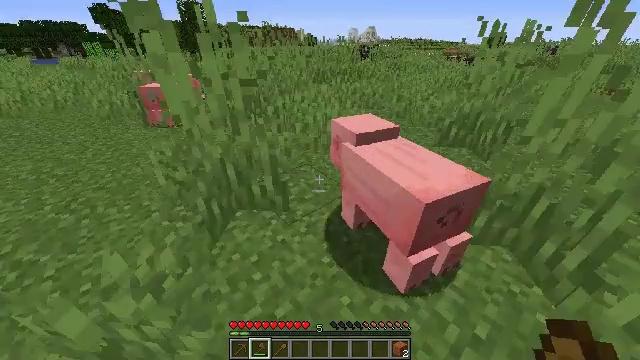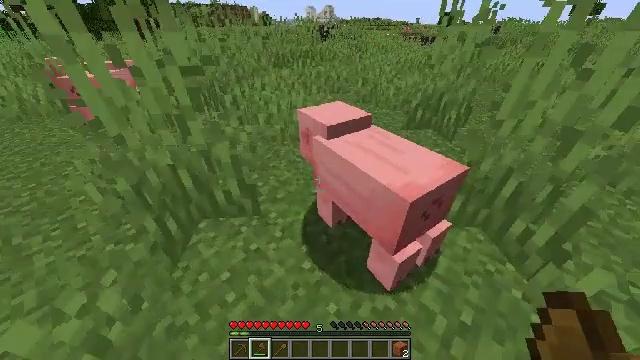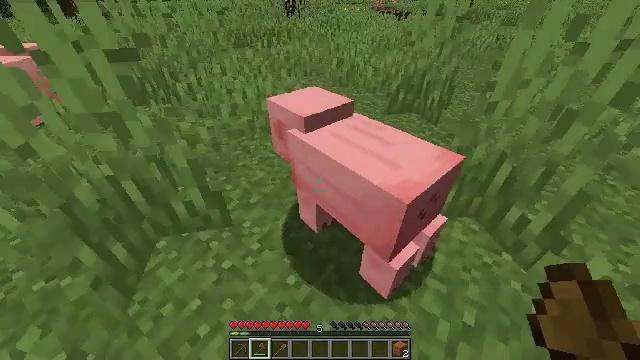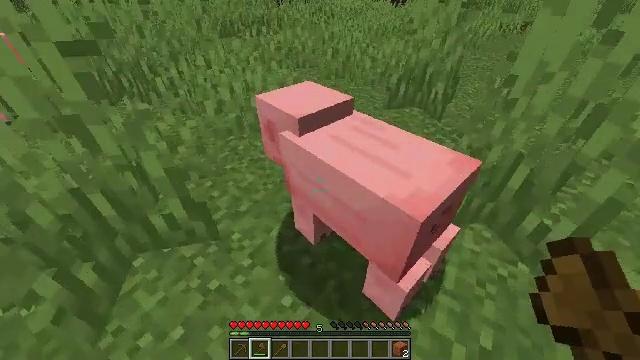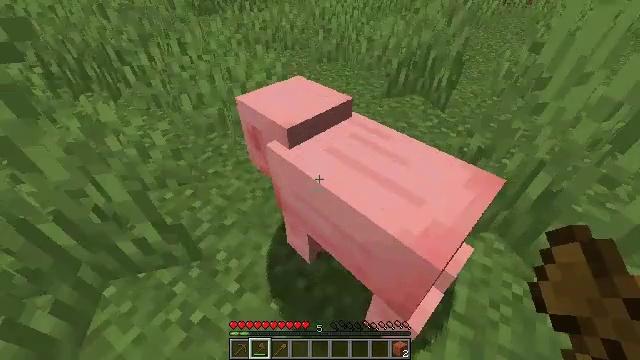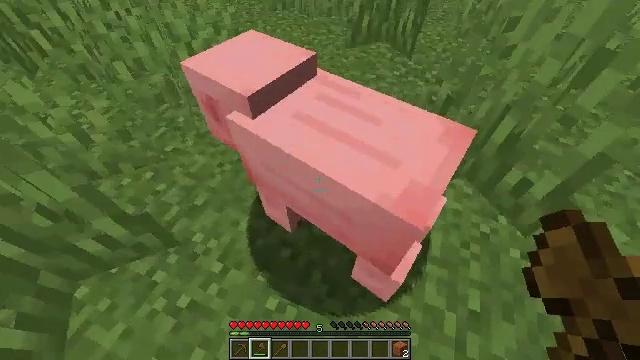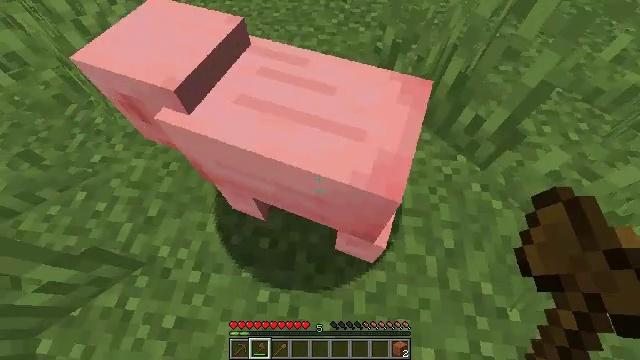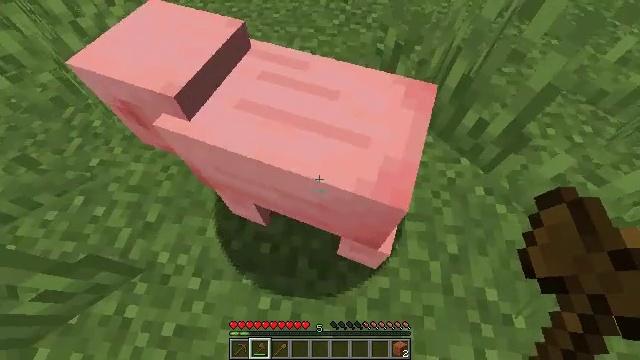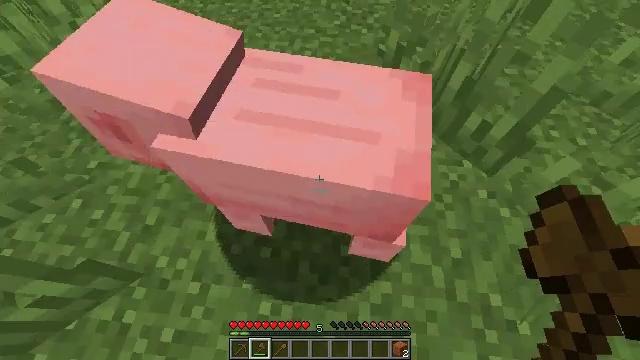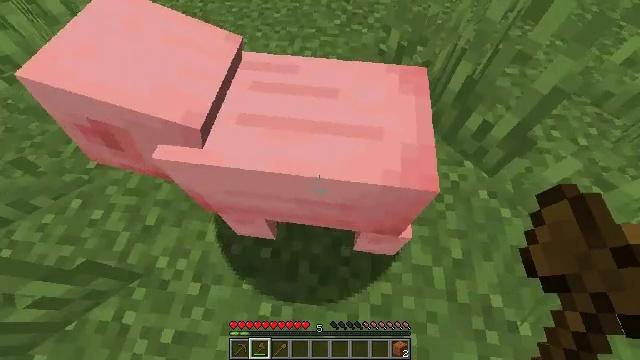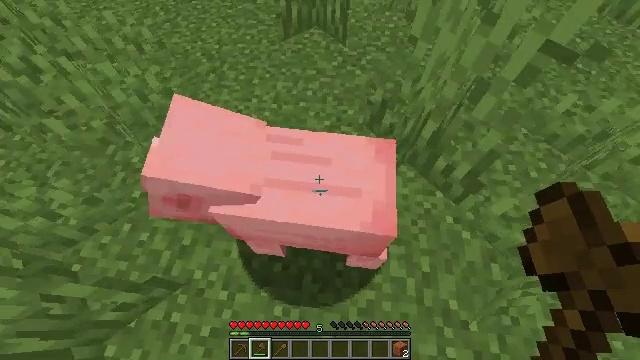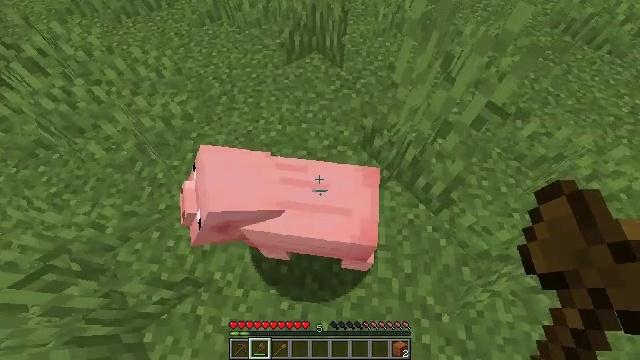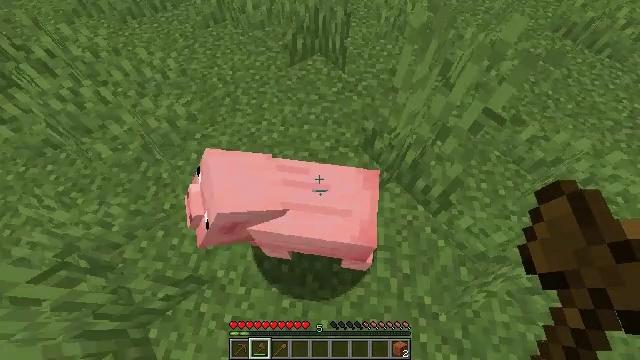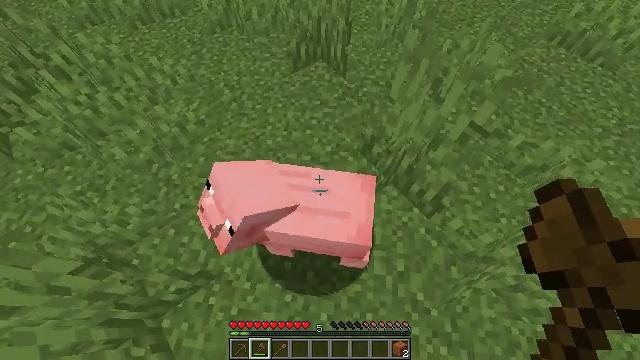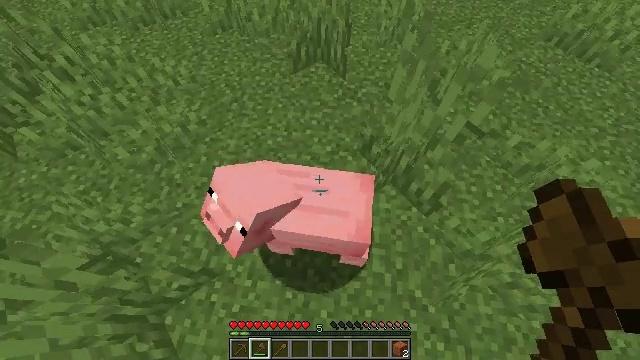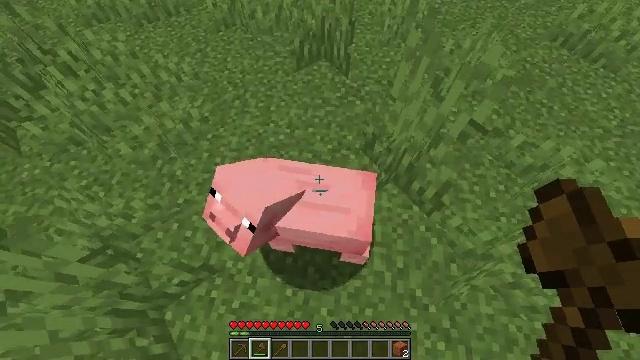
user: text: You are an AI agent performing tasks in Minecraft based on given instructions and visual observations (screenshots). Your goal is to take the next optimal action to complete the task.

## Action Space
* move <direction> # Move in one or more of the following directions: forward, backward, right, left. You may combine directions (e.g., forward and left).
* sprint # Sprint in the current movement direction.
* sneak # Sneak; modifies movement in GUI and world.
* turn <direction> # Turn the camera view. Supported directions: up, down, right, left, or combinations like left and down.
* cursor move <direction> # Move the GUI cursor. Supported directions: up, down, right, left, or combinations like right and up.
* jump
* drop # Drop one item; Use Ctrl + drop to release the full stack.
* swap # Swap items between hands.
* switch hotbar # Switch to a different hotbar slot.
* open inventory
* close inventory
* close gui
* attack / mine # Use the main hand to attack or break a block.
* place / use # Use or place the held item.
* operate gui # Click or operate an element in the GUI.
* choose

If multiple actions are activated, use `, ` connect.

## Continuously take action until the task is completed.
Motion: motion action
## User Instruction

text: Hunt animals.
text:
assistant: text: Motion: turn right and down
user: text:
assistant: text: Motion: move forward, turn right and down
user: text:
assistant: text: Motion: move forward, turn right
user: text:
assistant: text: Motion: move forward, turn right and down
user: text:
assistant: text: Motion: turn right and down
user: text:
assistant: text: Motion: turn right and down
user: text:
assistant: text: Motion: no_op
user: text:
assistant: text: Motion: no_op
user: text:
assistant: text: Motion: jump
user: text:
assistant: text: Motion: jump
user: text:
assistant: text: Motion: jump
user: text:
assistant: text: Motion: no_op
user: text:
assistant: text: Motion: no_op
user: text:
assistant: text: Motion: no_op
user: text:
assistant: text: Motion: no_op
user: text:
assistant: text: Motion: no_op
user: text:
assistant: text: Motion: no_op
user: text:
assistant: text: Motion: turn left, attack / mine
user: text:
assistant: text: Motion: turn left and up, attack / mine
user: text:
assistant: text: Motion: turn left and up, attack / mine
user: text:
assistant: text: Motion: turn left and up
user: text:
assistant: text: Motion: move forward and move right, turn left and up
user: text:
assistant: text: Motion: move forward and move right, turn left and up
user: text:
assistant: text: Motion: move forward and move right, sprint, turn left and up
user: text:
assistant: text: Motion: move forward and move right, sprint, turn left and up
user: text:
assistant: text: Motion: move forward and move right, sprint, turn left
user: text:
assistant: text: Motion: move forward, sprint, turn up
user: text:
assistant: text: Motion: move forward, sprint, turn up
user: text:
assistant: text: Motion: move forward and move left, sprint, turn up
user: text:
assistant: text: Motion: move forward and move left, sprint, turn right